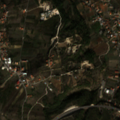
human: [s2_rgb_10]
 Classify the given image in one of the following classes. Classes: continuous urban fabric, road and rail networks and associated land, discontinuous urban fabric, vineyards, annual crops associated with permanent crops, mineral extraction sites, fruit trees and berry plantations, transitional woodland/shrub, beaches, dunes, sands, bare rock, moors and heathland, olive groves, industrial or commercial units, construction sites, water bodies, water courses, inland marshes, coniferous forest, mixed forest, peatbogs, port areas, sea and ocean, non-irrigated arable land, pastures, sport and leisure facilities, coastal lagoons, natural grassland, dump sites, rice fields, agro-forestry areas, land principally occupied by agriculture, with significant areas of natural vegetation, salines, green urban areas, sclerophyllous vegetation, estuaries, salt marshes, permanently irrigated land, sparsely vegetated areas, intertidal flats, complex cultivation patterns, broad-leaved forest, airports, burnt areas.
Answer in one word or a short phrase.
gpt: discontinuous urban fabric, vineyards, complex cultivation patterns, land principally occupied by agriculture, with significant areas of natural vegetation